Interaction volume radius: 5 \u00c5
Interaction volume height: 10 \u00c5
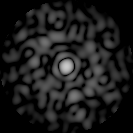
Disorder parameter: 0.8882